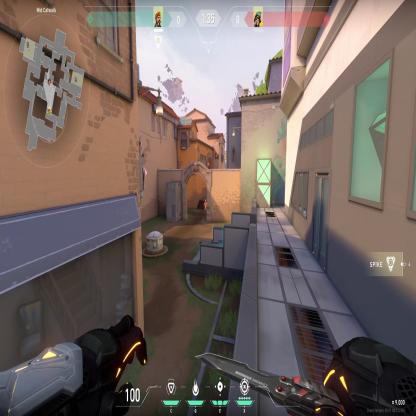
Label: enemy